Question: In some environments, like the Office macros environment, or Visual Studio, there are designers which can show a preview, which you can drag and drop items on to it. They are rendered using the same theme as the rest of the OS. I'm not trying to create an <URL>, but rather draw a windows form in the same form.

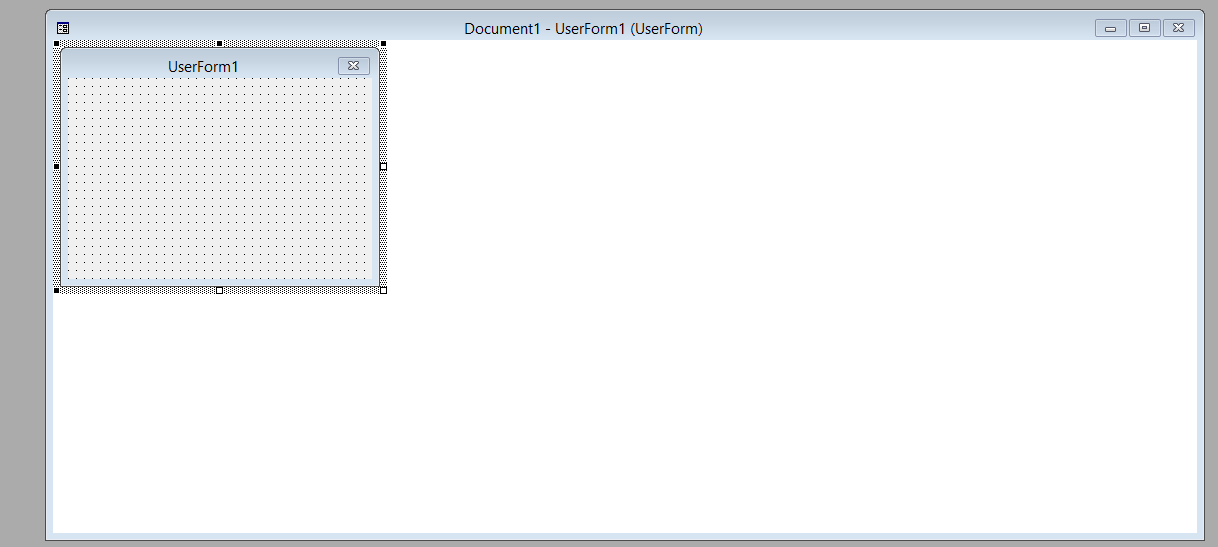
Answer: Maybe you should have a look at this article: <URL>
The article discusses:
1. Design-time environment fundamentals
2. Forms designer architecture
3. The implementation of the forms designer in Visual Studio .NET
4. Services you need to implement to write a forms designer for your own application